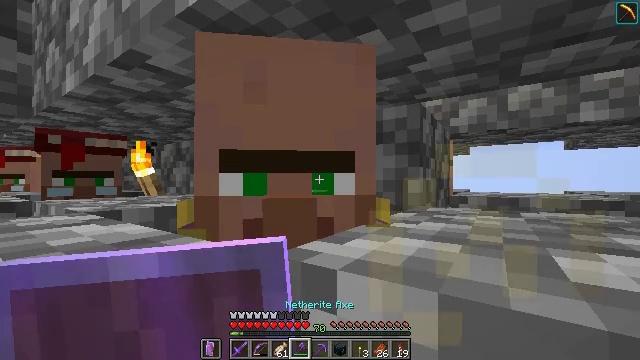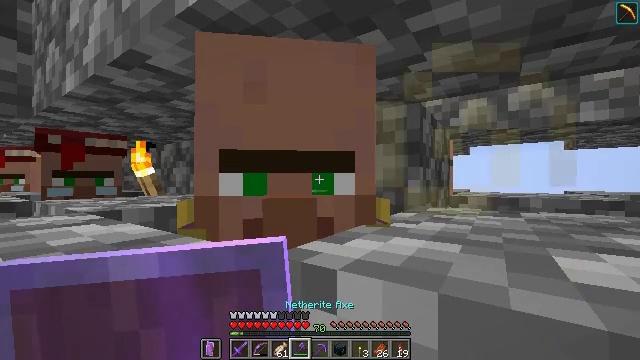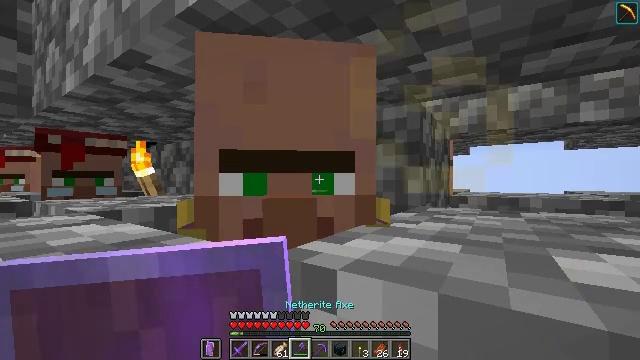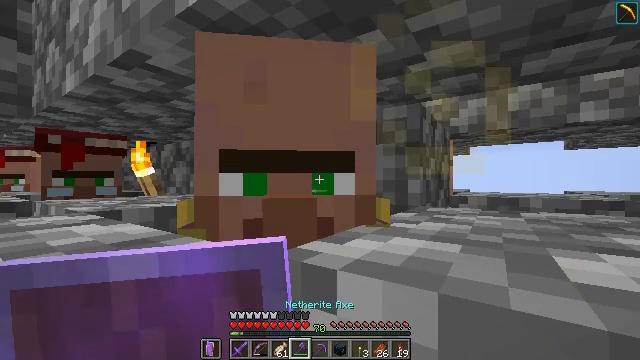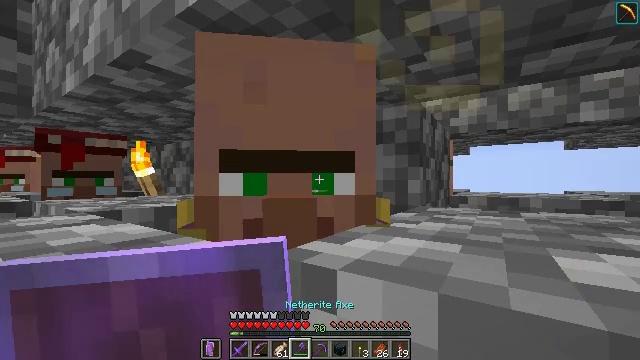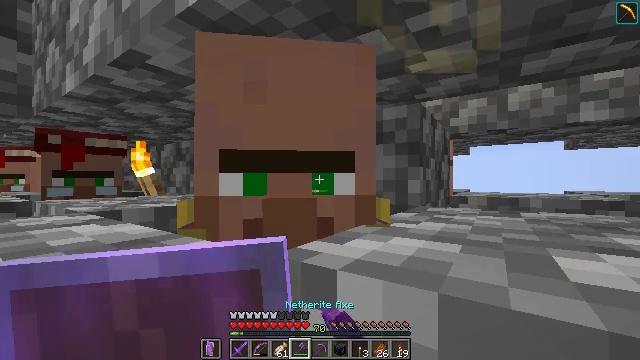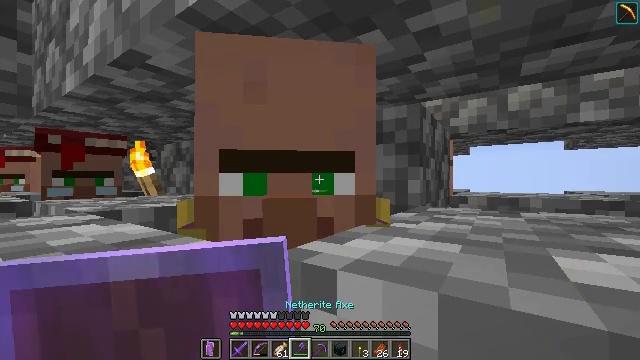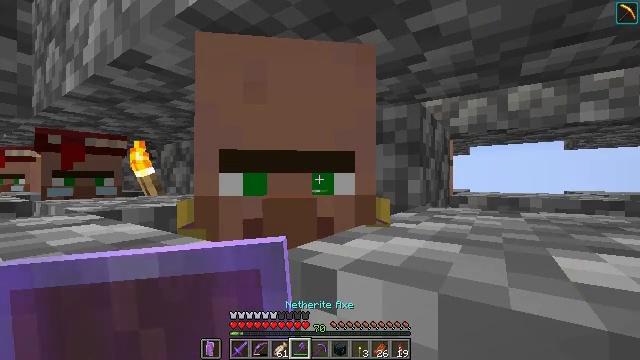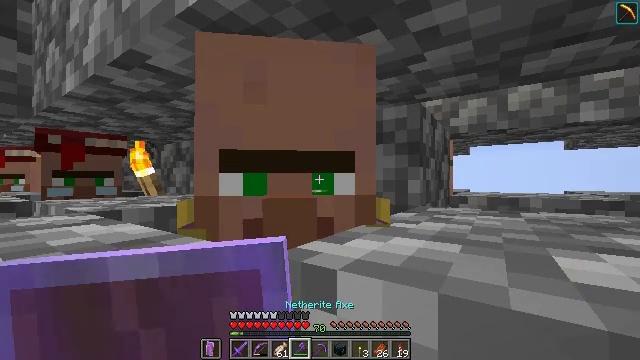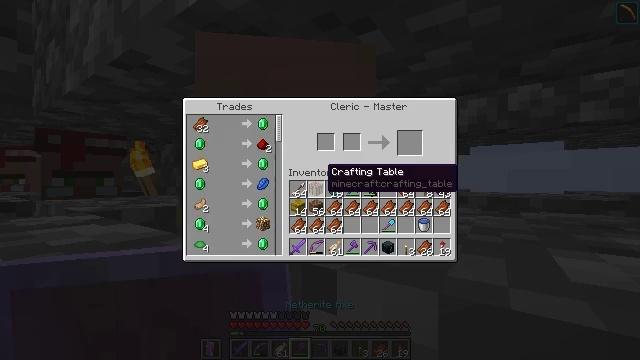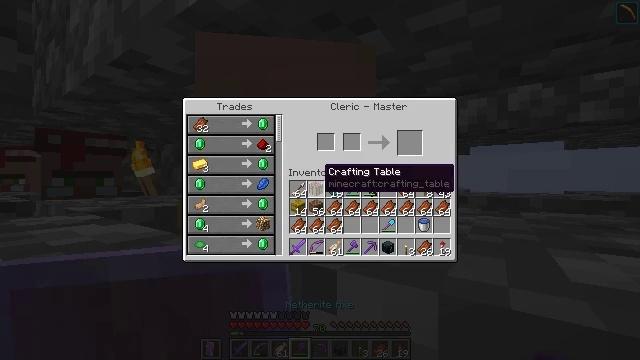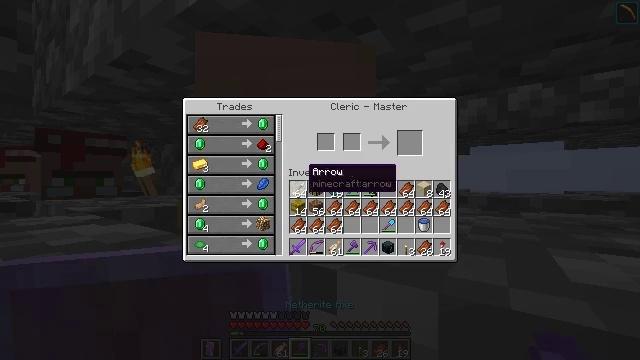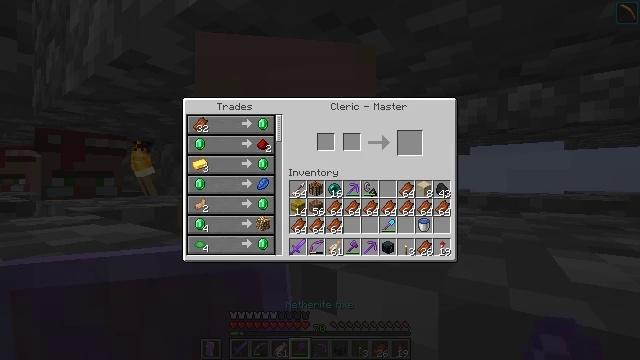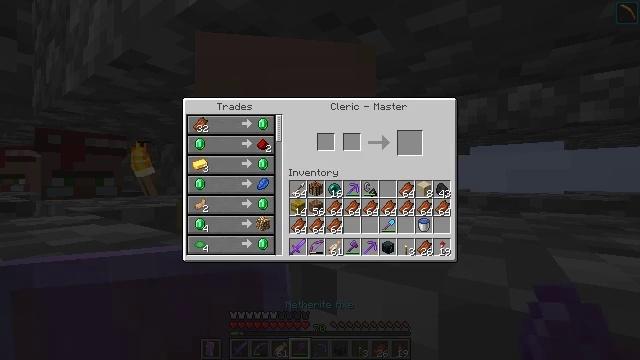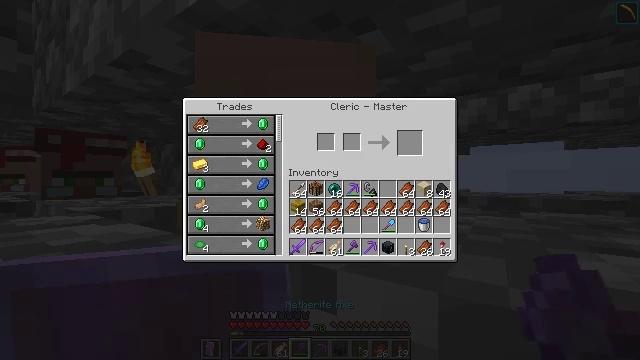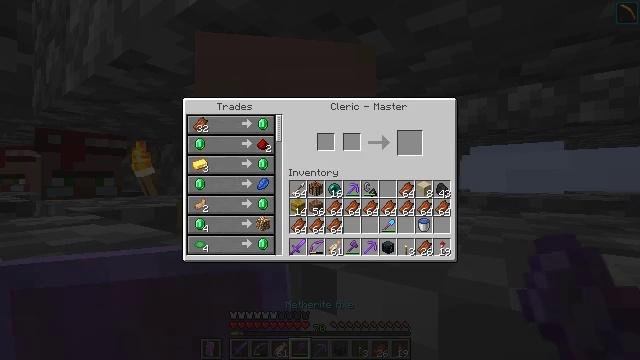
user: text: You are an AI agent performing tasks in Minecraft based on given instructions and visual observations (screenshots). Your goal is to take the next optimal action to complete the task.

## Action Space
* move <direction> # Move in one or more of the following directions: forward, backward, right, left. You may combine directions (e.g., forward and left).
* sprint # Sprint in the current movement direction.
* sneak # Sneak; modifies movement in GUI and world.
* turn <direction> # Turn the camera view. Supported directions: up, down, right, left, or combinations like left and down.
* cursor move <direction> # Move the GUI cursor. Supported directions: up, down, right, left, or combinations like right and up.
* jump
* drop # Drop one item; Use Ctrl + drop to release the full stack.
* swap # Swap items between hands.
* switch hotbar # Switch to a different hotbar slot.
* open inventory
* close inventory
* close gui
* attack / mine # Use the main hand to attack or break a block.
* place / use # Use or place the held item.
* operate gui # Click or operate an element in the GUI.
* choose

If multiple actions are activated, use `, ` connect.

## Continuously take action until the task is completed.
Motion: motion action
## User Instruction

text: craft item air
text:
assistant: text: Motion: no_op
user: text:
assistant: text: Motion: no_op
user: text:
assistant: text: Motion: no_op
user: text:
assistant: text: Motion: use / place
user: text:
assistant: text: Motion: use / place
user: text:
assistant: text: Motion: use / place
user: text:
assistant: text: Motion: no_op
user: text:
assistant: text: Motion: no_op
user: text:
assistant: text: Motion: open gui
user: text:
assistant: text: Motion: no_op
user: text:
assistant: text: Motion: cursor move left
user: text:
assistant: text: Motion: no_op
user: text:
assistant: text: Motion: no_op
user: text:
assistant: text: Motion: no_op
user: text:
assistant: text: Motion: no_op
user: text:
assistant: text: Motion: no_op
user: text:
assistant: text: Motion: no_op
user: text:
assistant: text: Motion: no_op
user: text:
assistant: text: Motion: cursor move left
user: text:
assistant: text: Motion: no_op
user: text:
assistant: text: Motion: no_op
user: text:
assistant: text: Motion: cursor move left and up
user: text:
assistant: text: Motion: no_op
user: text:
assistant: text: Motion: no_op
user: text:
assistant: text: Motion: no_op
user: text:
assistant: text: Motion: no_op
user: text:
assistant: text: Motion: no_op
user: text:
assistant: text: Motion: no_op
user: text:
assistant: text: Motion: sneak, cursor move up
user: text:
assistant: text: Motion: sneak, cursor move up